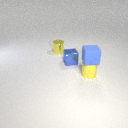
small yellow metal cylinder behind small blue metal cube